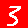
Digit: 3